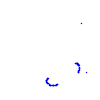
Particle: proton